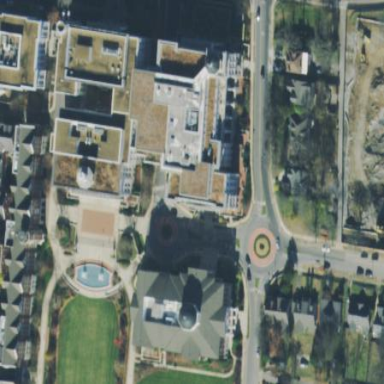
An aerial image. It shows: University building.